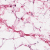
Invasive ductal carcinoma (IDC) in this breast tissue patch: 0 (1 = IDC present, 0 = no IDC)